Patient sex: M
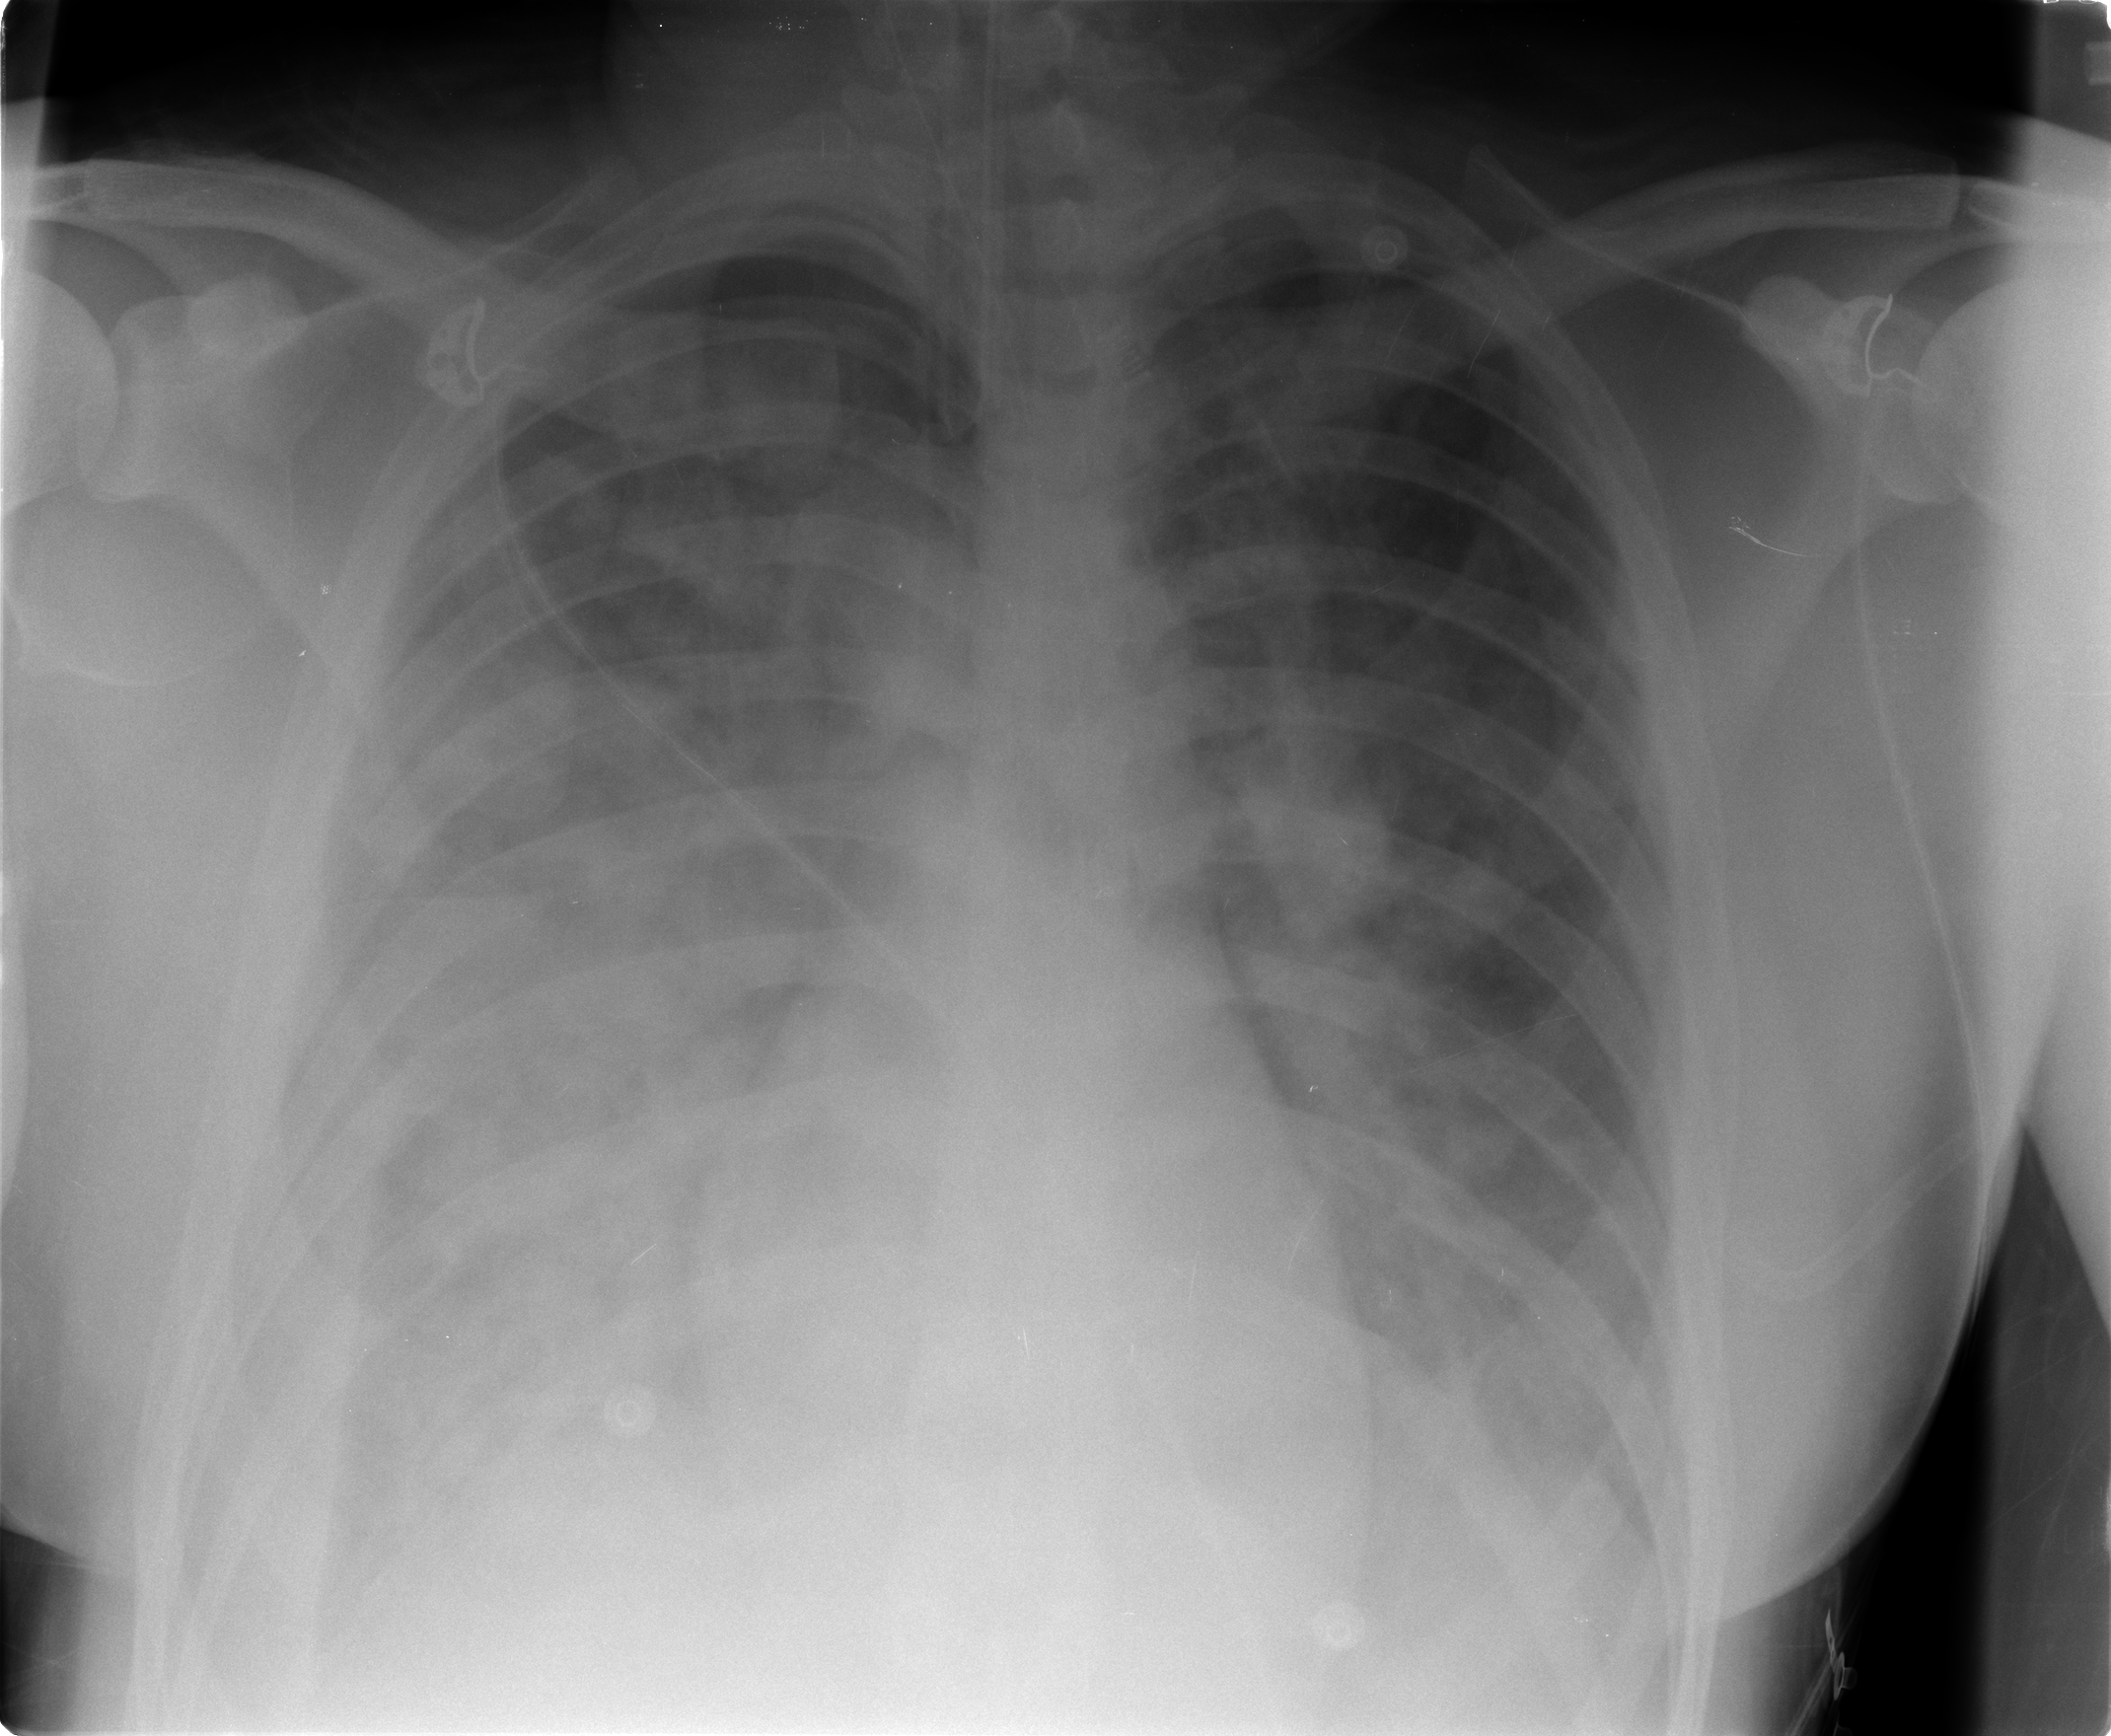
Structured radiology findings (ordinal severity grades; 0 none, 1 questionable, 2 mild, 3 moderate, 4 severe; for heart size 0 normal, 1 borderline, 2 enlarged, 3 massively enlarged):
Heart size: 0
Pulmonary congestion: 3
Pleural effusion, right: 3
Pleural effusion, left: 2
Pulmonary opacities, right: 4
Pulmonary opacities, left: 4
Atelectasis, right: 3
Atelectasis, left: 3